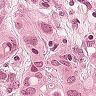
Metastatic tissue present: yes